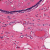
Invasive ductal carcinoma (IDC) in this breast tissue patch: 0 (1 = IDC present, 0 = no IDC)